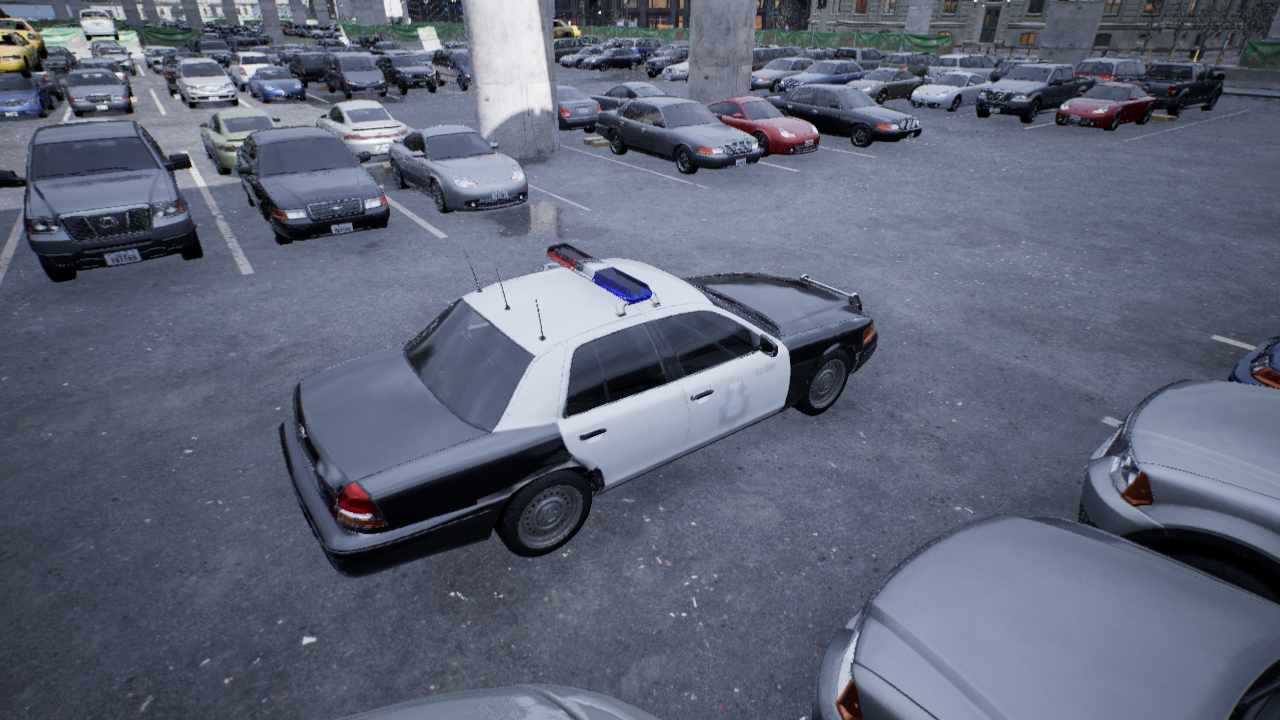
Venue: arterial
Lighting: overcast
Vehicle rig: sedan